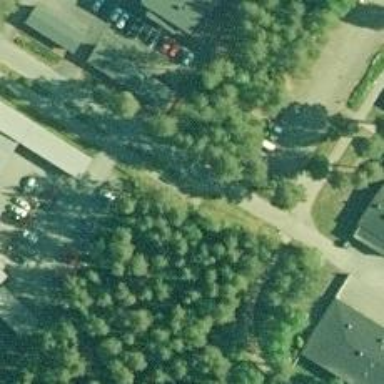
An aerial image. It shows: Asphalt cycleway.